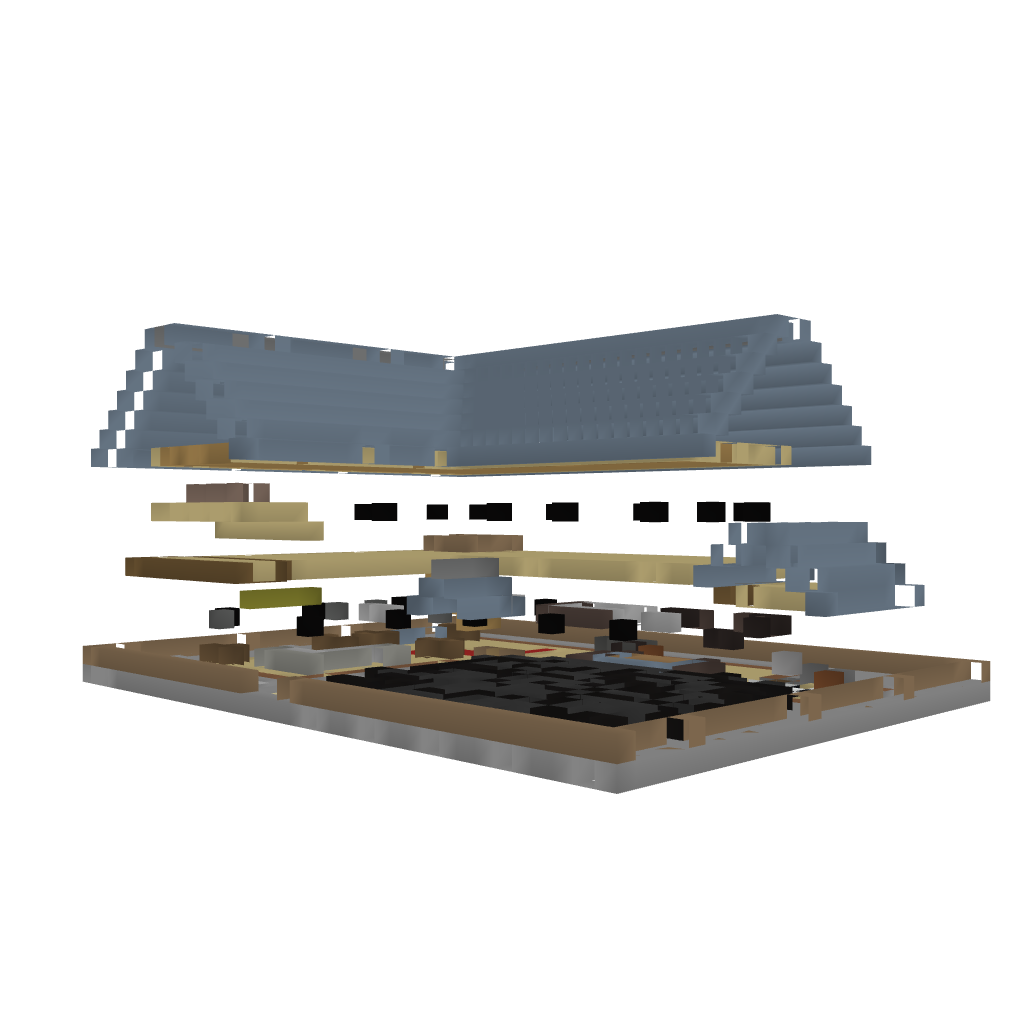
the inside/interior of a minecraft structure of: House #4